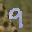
Label: 9